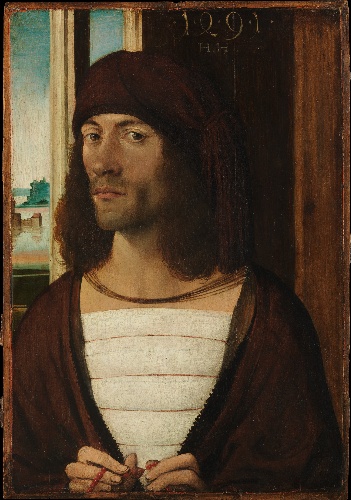
Title: Portrait of a Man
Artist: German (Nuremberg) Painter
Artist bio: late 15th century
Date: 1491
Object type: Painting
Classification: Paintings
Medium: Oil on linden
Dimensions: 18 3/4 x 13 in. (47.6 x 33 cm)
Department: European Paintings
Credit line: Fletcher Fund, 1923
Accession year: 1923
Repository: Metropolitan Museum of Art, New York, NY
Tags: Men|Portraits